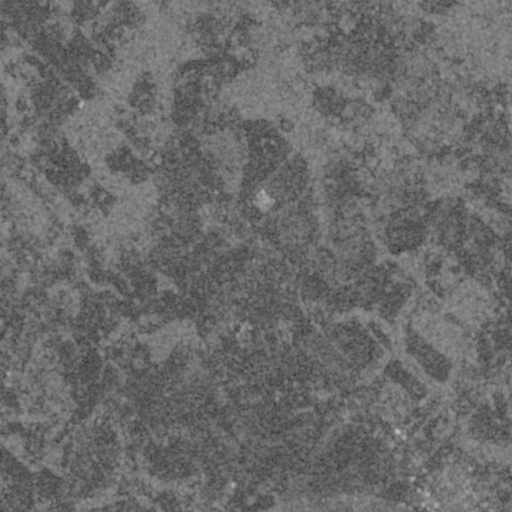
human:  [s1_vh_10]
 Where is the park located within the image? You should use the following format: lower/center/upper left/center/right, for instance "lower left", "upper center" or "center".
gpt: The park is located in the lower right of the image.
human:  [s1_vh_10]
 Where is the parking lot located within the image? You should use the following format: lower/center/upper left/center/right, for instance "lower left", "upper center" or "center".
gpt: The parking lot is located in the lower right of the image.
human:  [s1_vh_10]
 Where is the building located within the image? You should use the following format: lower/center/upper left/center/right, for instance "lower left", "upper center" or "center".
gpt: The building is located in the lower right of the image.
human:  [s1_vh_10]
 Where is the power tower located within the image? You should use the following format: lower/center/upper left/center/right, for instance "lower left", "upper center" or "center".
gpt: There is no power tower in the image.

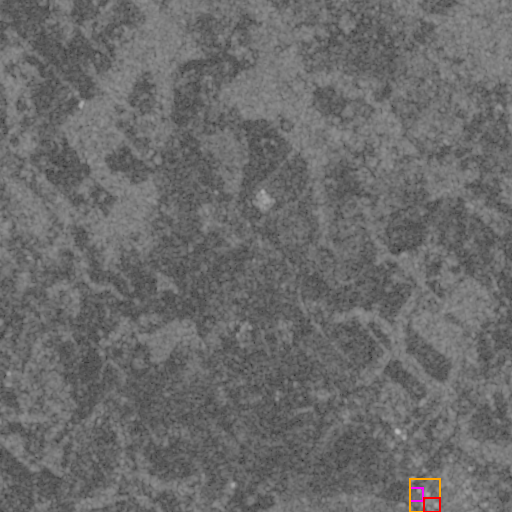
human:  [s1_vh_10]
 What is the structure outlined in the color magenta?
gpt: The structure outlined in magenta is a park.
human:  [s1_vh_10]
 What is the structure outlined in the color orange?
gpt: The structure outlined in orange is a building.
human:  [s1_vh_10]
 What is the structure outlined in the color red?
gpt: The structure outlined in red is a building.
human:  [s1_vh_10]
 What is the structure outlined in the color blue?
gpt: There is no blue outline.